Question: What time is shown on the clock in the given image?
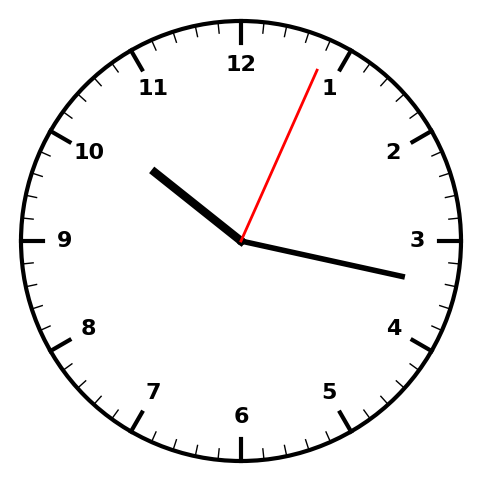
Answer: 10:17:04